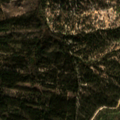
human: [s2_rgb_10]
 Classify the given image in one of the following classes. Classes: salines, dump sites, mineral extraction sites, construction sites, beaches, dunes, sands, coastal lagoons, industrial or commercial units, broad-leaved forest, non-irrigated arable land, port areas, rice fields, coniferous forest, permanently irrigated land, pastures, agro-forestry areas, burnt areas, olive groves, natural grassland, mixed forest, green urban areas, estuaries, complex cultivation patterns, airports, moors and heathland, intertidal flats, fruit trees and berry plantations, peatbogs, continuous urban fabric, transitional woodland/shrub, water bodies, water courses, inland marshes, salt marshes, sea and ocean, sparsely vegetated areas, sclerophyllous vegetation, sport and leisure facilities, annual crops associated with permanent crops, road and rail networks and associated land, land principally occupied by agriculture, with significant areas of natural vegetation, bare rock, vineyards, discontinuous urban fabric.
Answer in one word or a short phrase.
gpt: broad-leaved forest, mixed forest, transitional woodland/shrub